Question: I tried to upload a file(image) on firebase storage. but it consoles an error saying "Uncaught Error: No Storage Bucket defined in Firebase Options." . This is my code
'''
const fileUpBtn = document.getElementById('photoUpload');
const selectFile = document.getElementById('selectedFile');
const postIt = document.getElementById('postIt');
fileUpBtn.addEventListener('click',function(){
selectFile.click();
}
);
selectFile.addEventListener('change',function(e){
var file=e.target.files[0];
var filename = file.name;
console.log('/postPic/'+filename);
var storeLocation = storage.ref('/postPic/'+filename);
var uploadTask=storeLocation.put(file);
});
'''
I tried by allowing storage for any users but that situation also consoles this error.

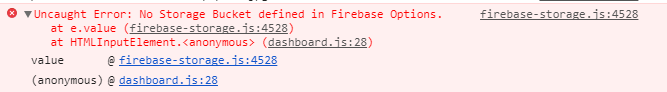
Answer: It's likely the "storageBucket" option in the Firebase config is an empty string. It seems to default to an empty string unless "Storage" has been initialized on the console interface.
Go to your firebase console, initialize "Storage" by accessing it on the Firebase console interface, and then copy the new value for "storageBucket" from the firebase config into your app.
Your firebase config should look something like this.
'''
{
apiKey: "XXXXXXXXXXXXXXXXXXXXXXXXXXXXXXXXXXXXXX",
authDomain: "my-app-a123z.firebaseapp.com",
databaseURL: "https://my-app-a123z.firebaseio.com",
projectId: "my-app-a123z",
storageBucket: "my-app-a123z.appspot.com",
messagingSenderId: "<PHONE>"
};
'''